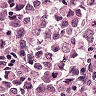
Metastatic tissue present: yes